Interaction volume radius: 10 \u00c5
Interaction volume height: 10 \u00c5
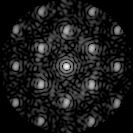
Disorder parameter: 0.2919